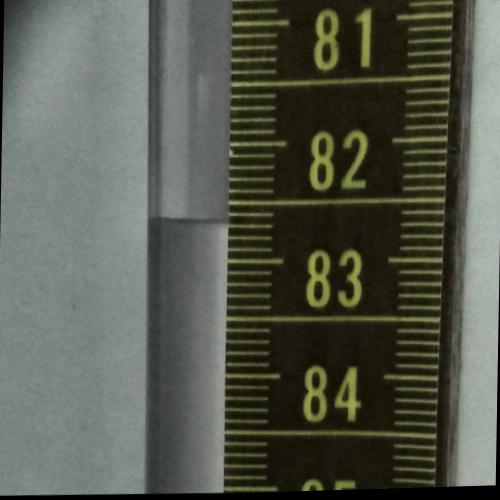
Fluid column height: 82.7 cm